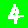
Digit: 4